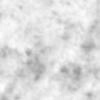
Label: no_change